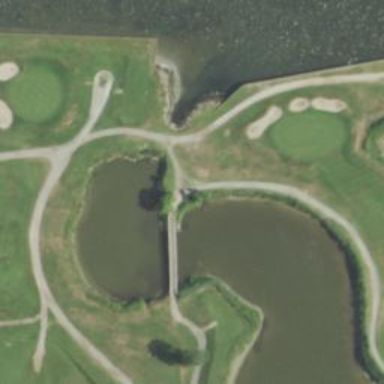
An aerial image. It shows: Pathway for golfing.